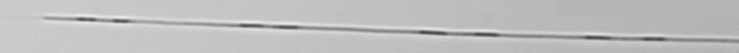
Label: Leptocylindrus